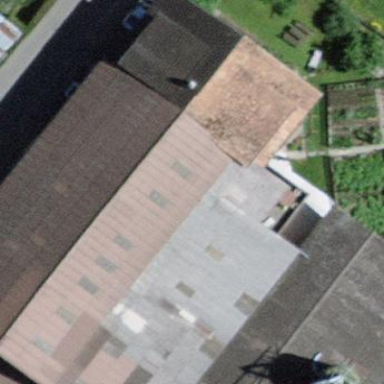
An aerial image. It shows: Farm building.